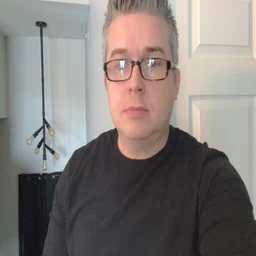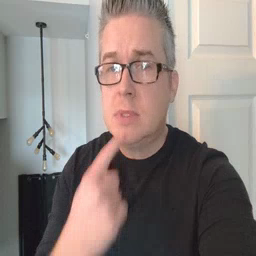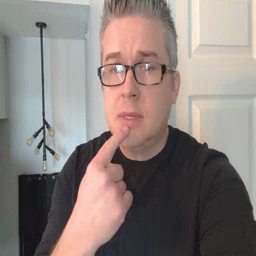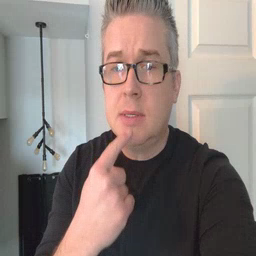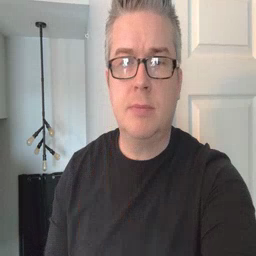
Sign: say